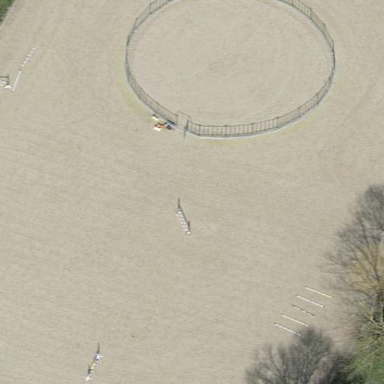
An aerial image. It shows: Equestrian pitch for leisure land activities.